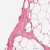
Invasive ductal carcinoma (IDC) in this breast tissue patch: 0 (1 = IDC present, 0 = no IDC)